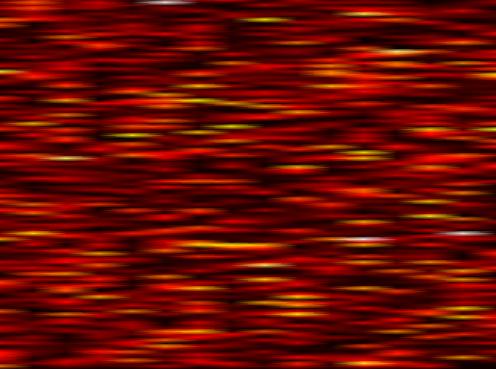
Label: FOFDM